Field crop: tomato
Growth stage: 1
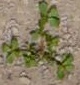
Species: portulaca